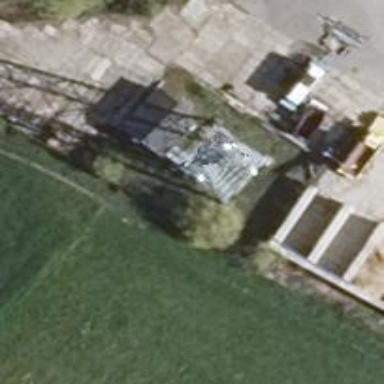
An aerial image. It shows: Communication tower.